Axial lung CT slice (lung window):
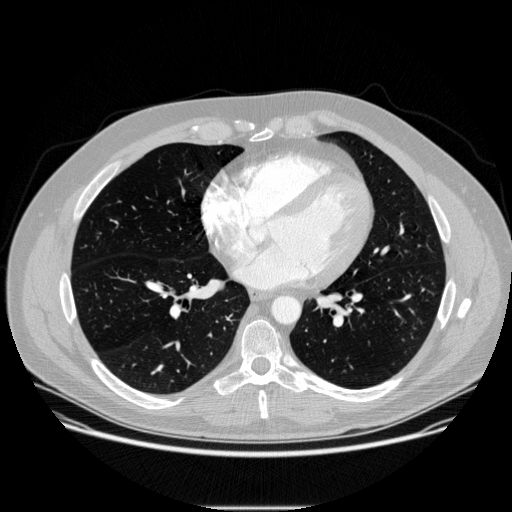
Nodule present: no